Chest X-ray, PA view. Patient: 49 years old, sex F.
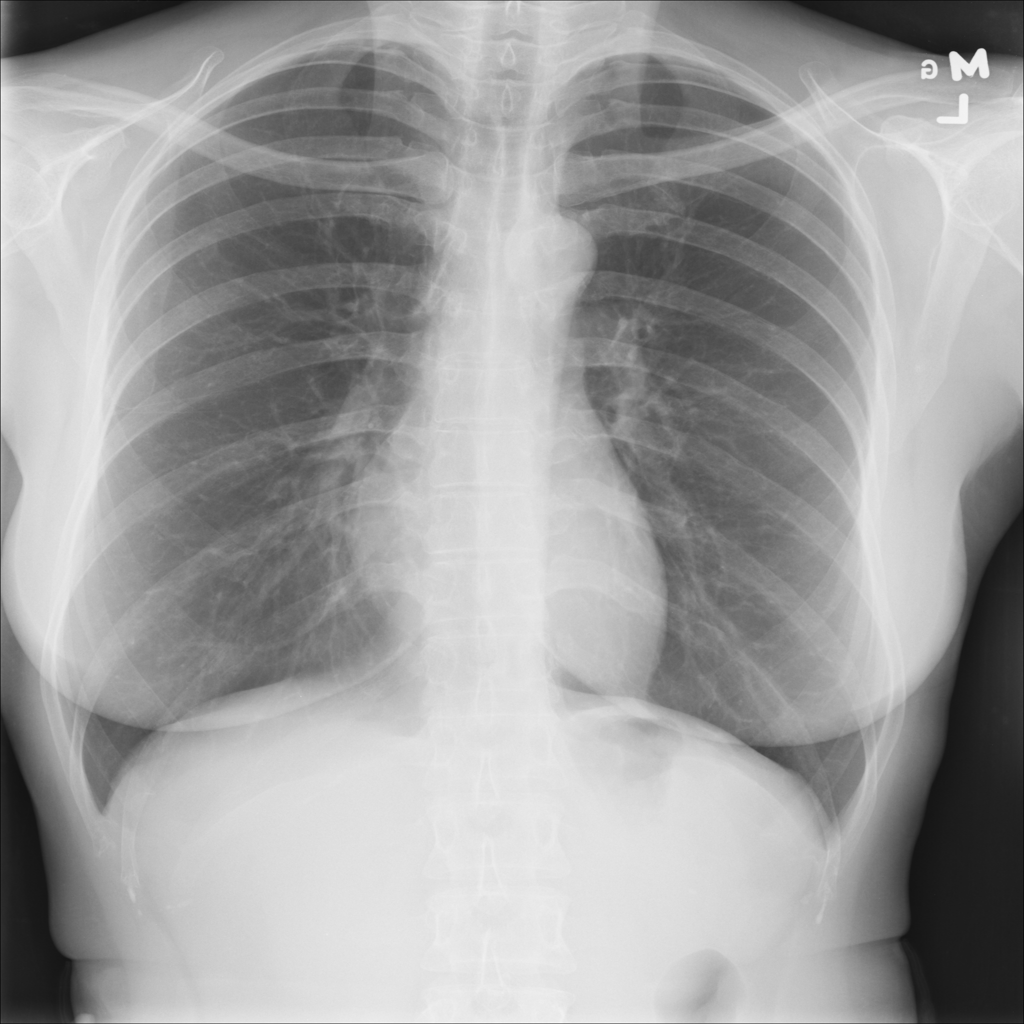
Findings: No Finding